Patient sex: M
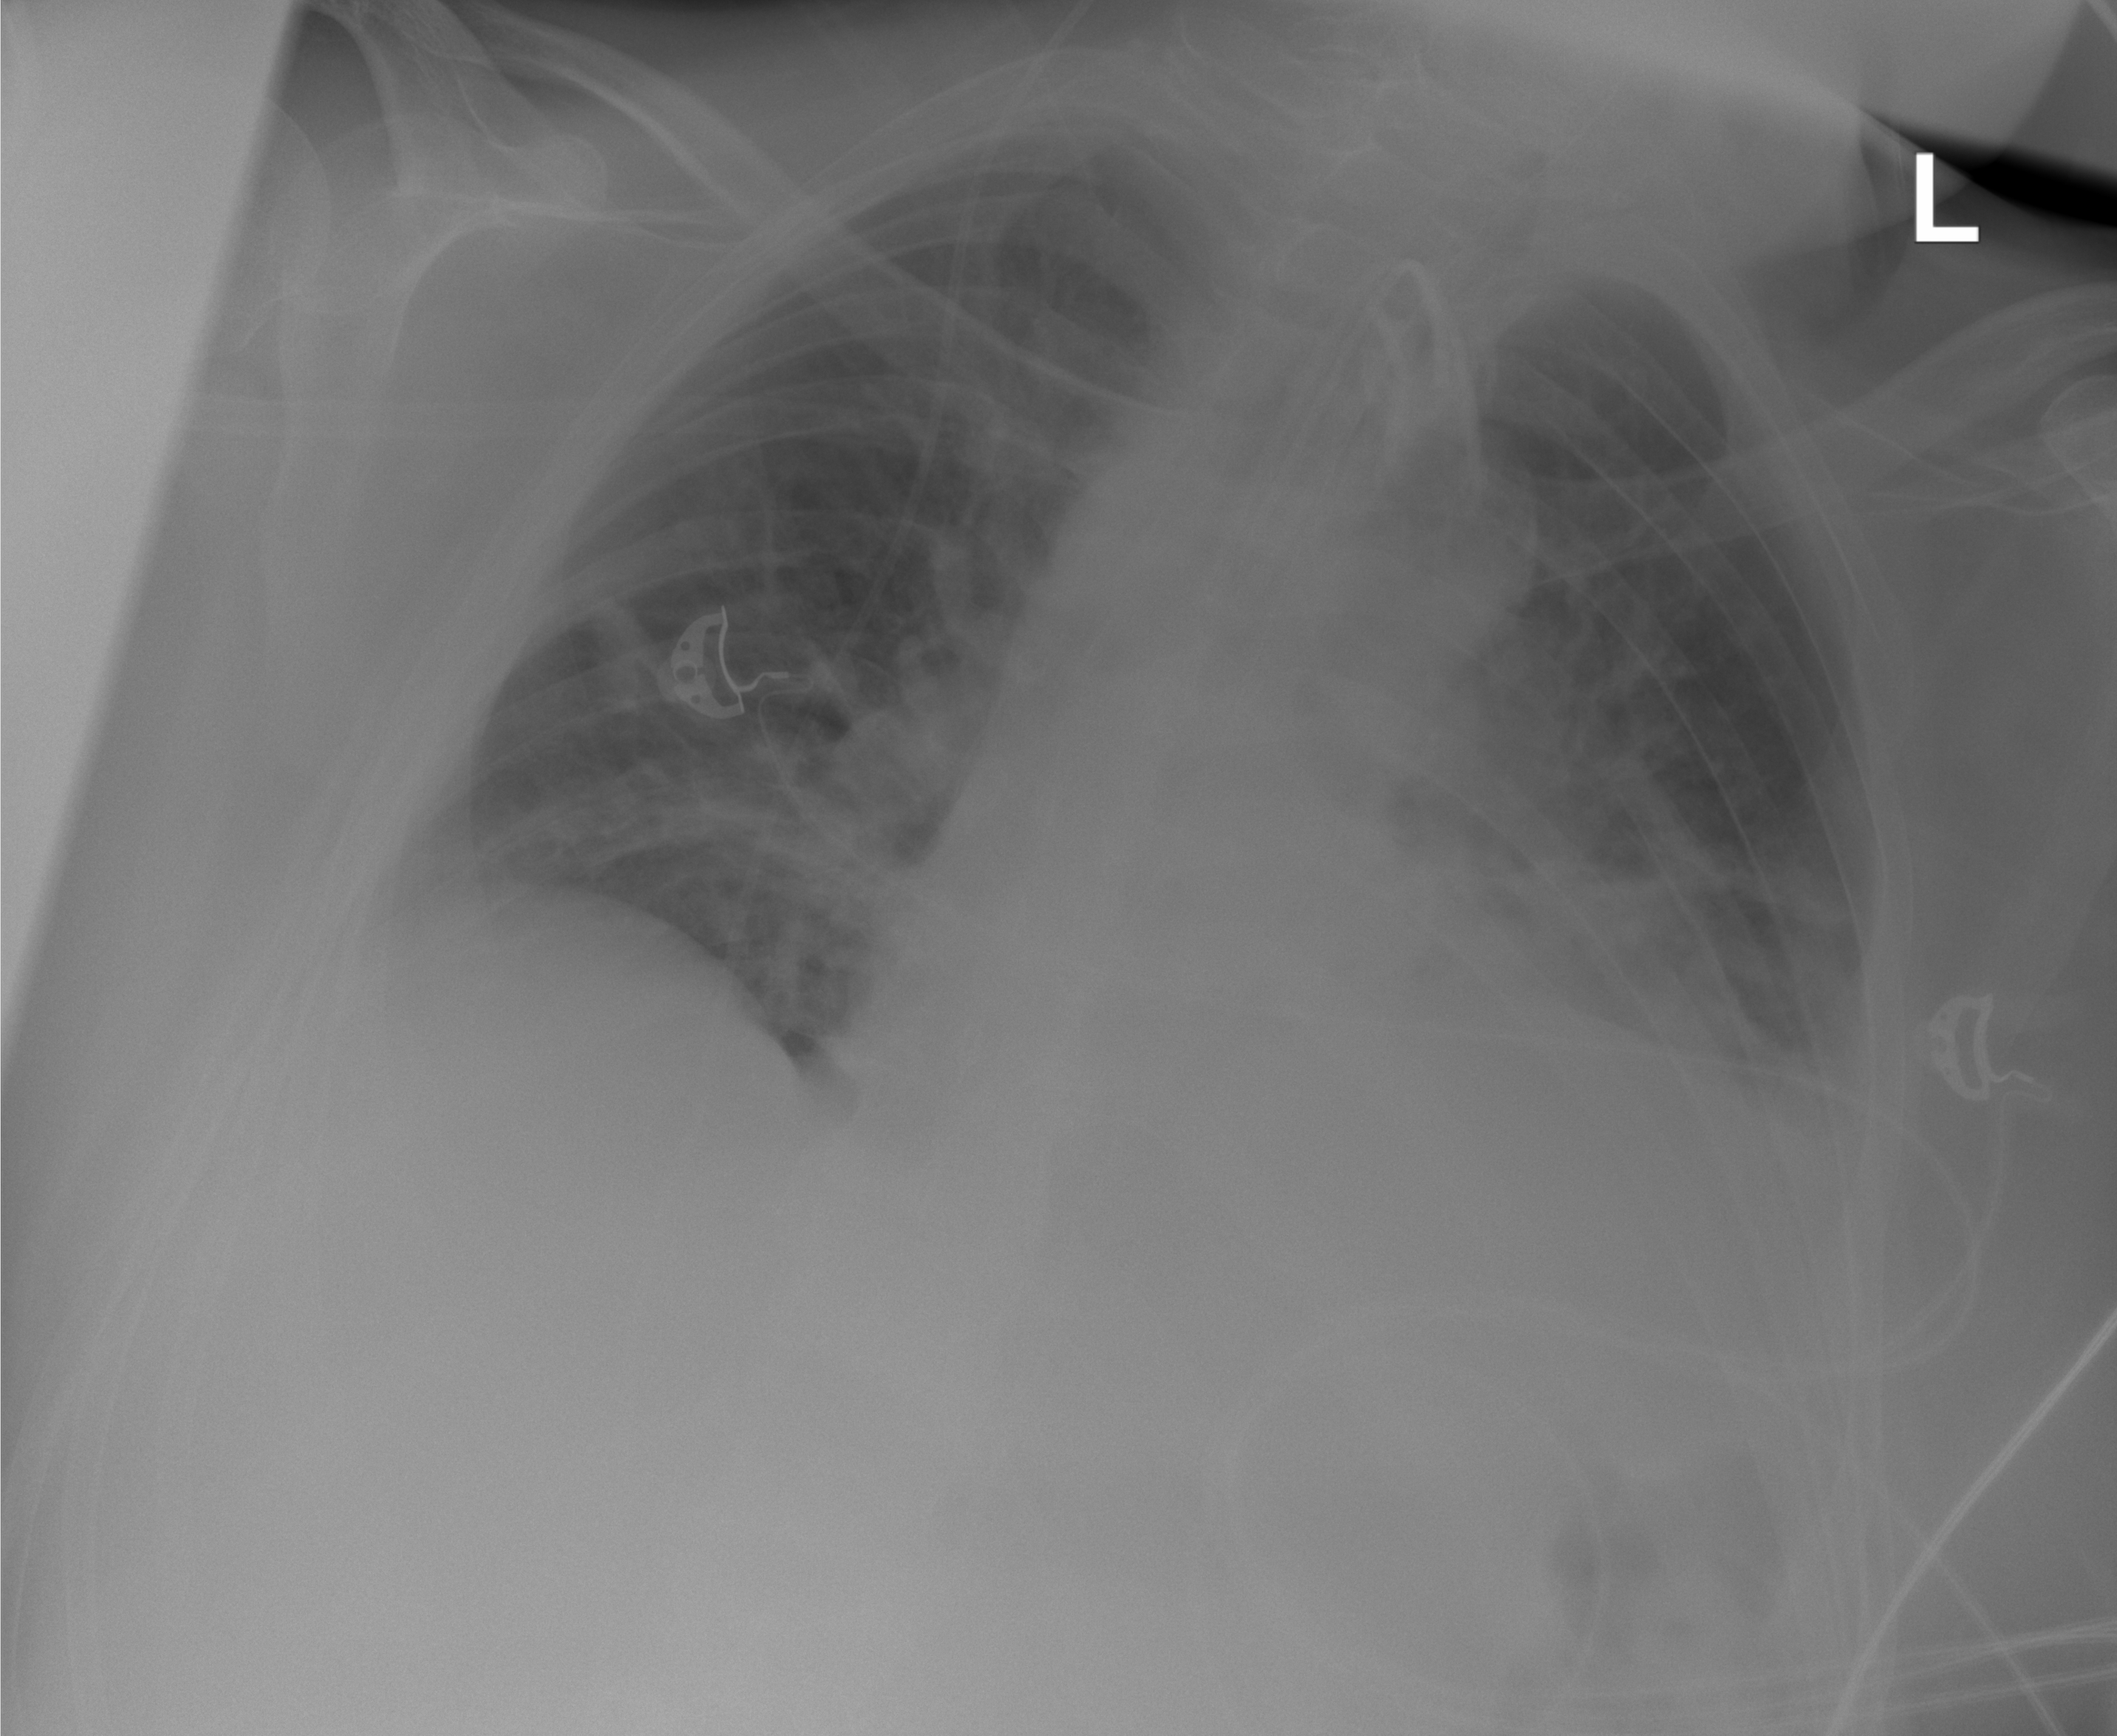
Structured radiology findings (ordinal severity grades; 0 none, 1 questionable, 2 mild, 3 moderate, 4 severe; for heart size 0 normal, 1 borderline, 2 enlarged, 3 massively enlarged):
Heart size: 2
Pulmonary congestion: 2
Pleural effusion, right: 2
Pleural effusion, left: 2
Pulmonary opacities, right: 2
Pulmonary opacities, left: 2
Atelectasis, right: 2
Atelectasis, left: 2